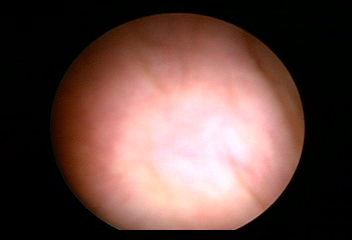
Modality: WLC
Class: Normal mucosa
Bladder cancer association: No